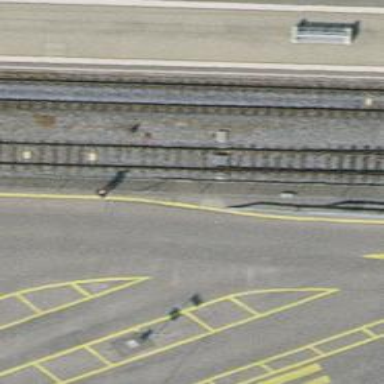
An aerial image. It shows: Railway switch.